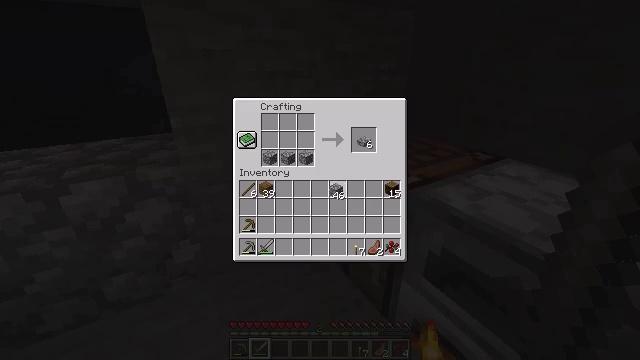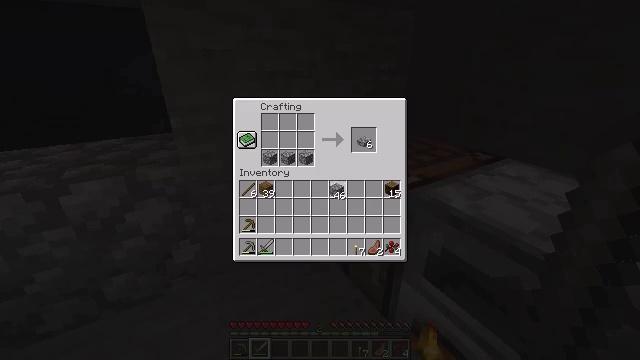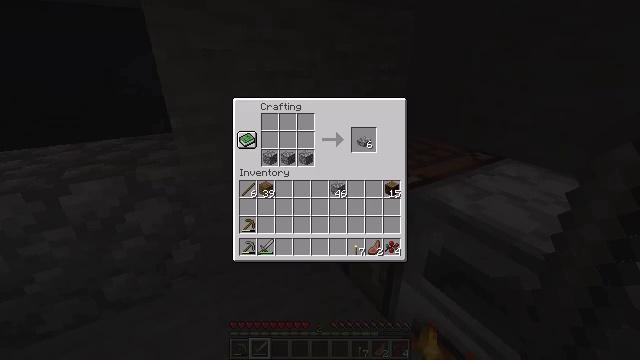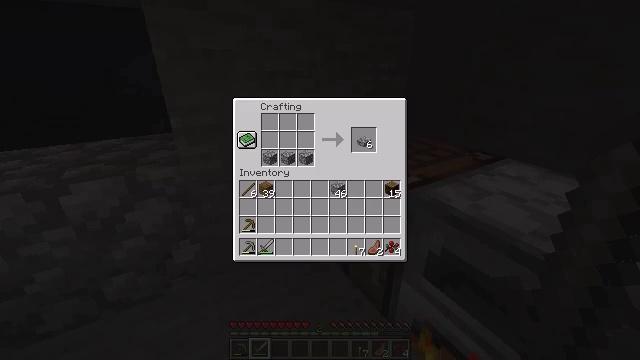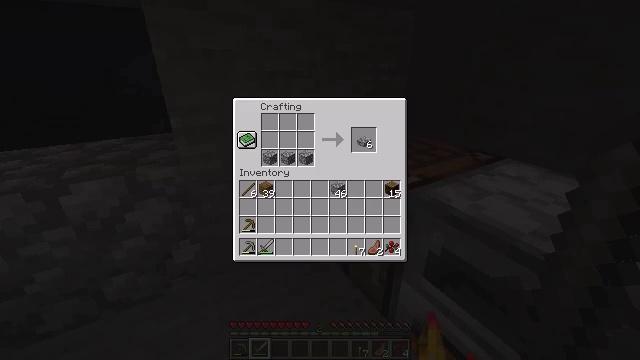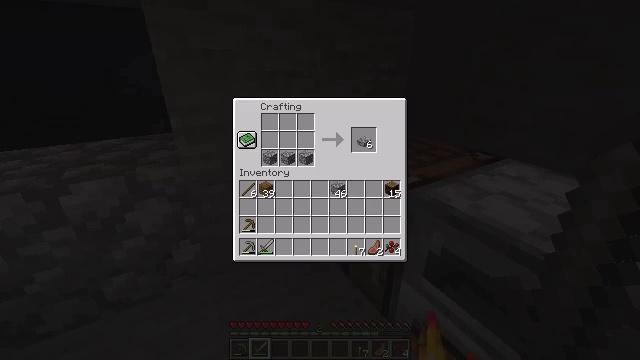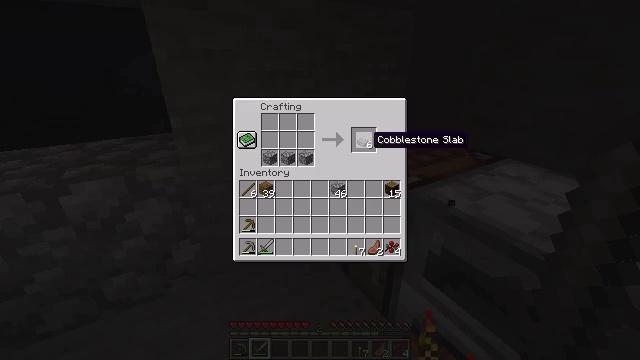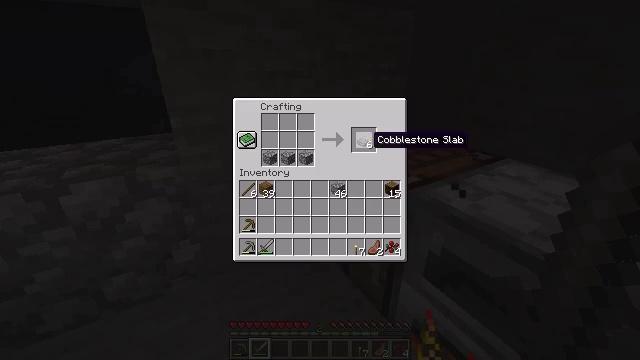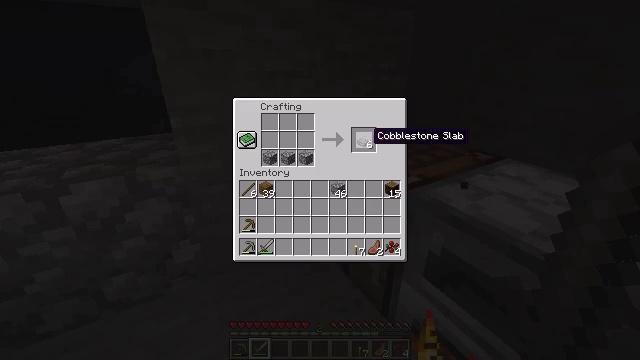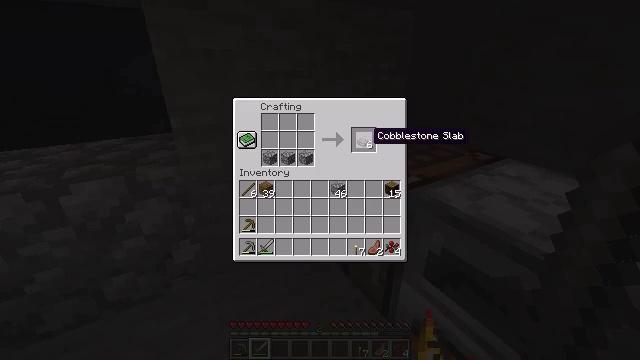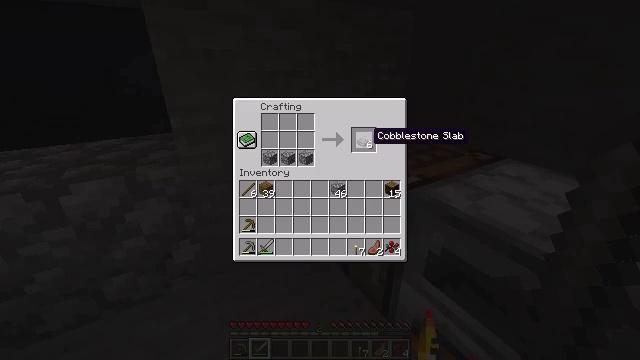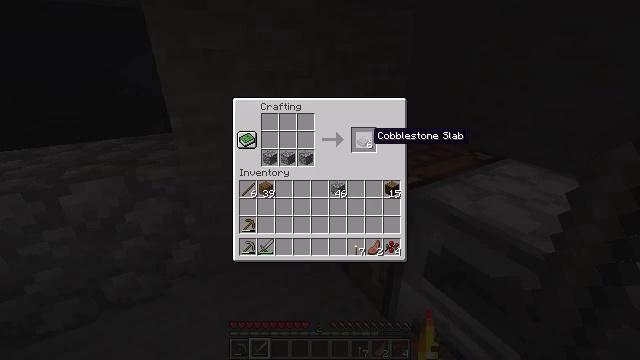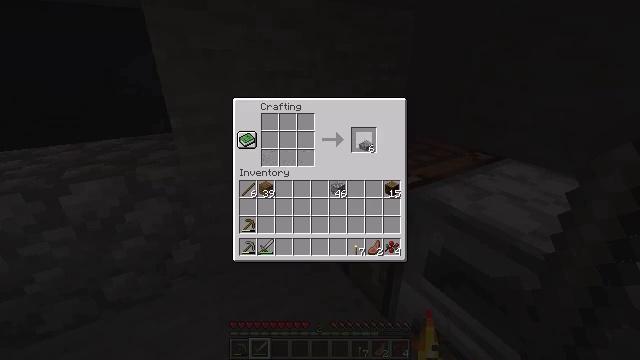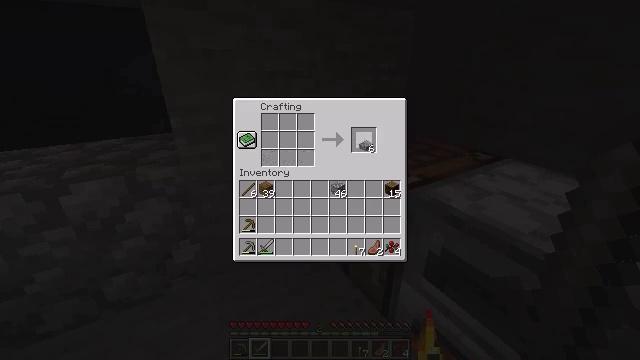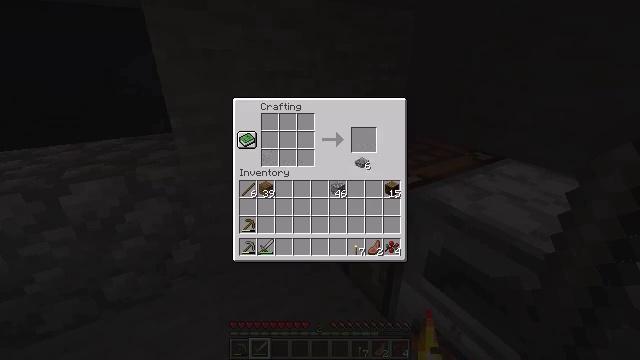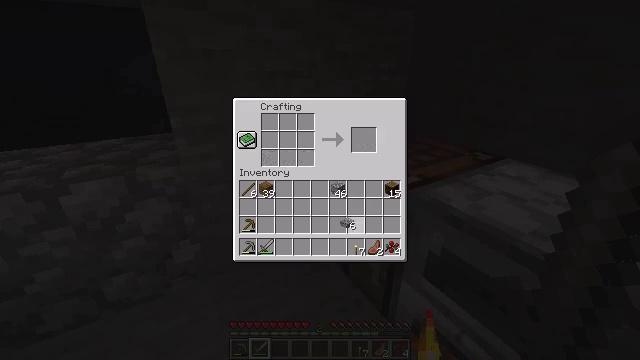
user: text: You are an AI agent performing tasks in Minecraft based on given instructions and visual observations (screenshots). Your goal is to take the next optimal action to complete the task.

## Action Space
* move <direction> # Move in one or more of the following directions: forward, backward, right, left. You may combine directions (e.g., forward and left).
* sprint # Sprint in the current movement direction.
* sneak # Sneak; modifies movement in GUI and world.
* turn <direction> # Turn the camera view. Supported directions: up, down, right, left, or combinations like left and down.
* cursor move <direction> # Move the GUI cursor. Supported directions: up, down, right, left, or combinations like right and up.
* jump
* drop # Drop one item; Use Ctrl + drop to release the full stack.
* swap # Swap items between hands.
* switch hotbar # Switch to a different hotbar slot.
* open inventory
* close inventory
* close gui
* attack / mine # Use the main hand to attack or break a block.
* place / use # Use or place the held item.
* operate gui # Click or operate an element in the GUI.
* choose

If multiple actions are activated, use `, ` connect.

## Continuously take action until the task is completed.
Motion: motion action
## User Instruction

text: Craft a cobblestone slab.
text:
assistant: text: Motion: operate gui
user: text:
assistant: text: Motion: cursor move right and up
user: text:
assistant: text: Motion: cursor move up
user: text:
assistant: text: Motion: no_op
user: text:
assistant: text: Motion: no_op
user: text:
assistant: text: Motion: no_op
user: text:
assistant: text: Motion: no_op
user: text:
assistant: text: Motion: no_op
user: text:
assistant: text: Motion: no_op
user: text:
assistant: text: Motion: no_op
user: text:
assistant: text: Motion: no_op
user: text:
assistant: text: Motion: operate gui
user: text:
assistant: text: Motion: operate gui
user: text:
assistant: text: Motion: cursor move down
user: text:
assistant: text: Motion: cursor move left and down
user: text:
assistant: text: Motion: cursor move down
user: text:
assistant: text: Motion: no_op